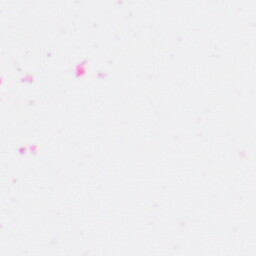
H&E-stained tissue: Colon